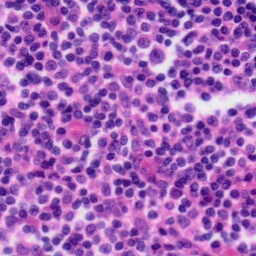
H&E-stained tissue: Tonsil